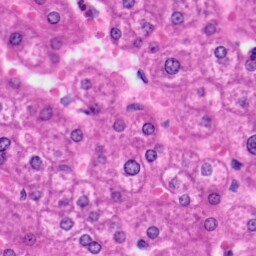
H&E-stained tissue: Liver